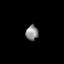
Tissue: prostate
Cell type: T cells
Senescence score: 0.194
Nuclear area (px): 180
Mean DAPI intensity: 140.678